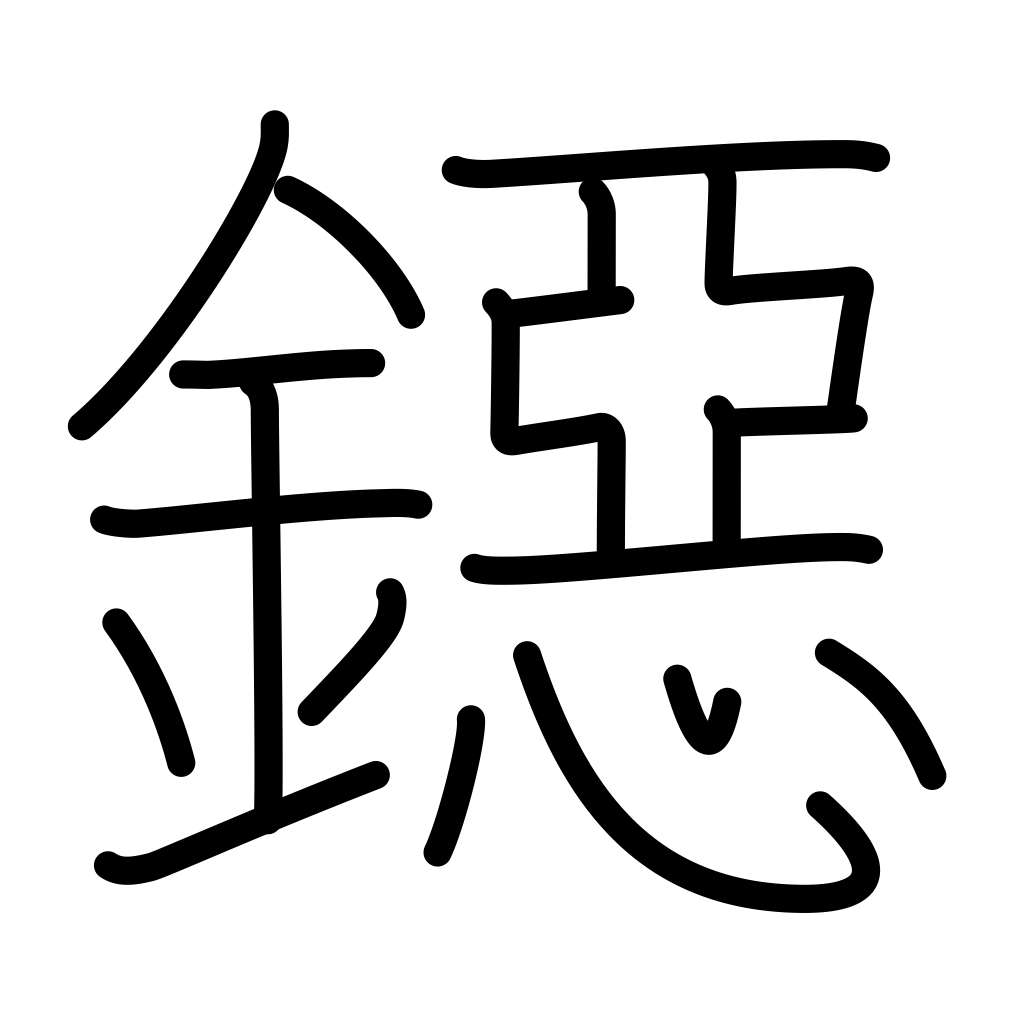
Meaning: coin of smallest value